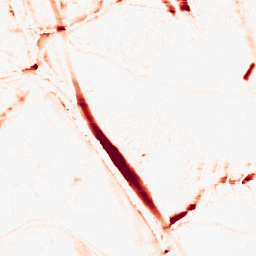
Category: morphological
Decomposition family: morphological_ellipse
Decomposition parameters: operation: opening
width: 10
height: 20
Upsampling method: linear_exact
Upsampling parameters: scale: 8
Upsampling scale: 8